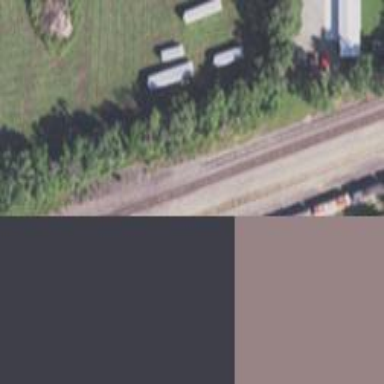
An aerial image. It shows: Railway siding with rails.